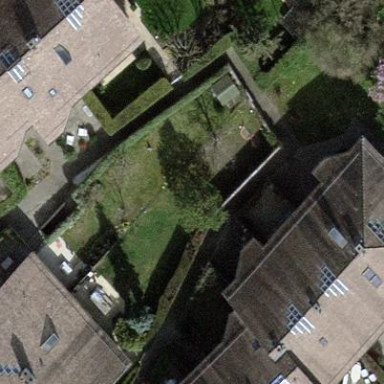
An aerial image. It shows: Garden surrounded by fence.